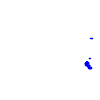
Particle: electron